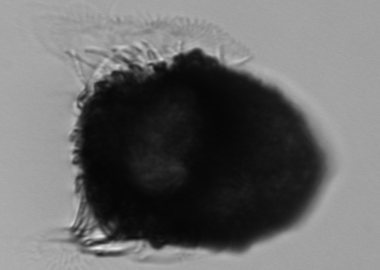
Label: Stenosemella_morphotype1